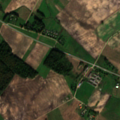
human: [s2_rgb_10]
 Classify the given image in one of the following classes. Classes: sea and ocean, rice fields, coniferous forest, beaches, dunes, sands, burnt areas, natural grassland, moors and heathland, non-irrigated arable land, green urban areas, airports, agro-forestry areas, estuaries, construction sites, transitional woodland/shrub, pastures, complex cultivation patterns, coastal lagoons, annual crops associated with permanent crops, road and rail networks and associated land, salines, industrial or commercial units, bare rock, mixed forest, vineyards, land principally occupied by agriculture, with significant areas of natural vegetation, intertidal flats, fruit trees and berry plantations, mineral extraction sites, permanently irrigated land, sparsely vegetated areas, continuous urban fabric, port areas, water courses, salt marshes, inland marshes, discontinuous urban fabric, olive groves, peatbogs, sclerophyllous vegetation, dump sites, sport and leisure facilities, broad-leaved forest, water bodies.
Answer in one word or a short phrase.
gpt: non-irrigated arable land, complex cultivation patterns, broad-leaved forest